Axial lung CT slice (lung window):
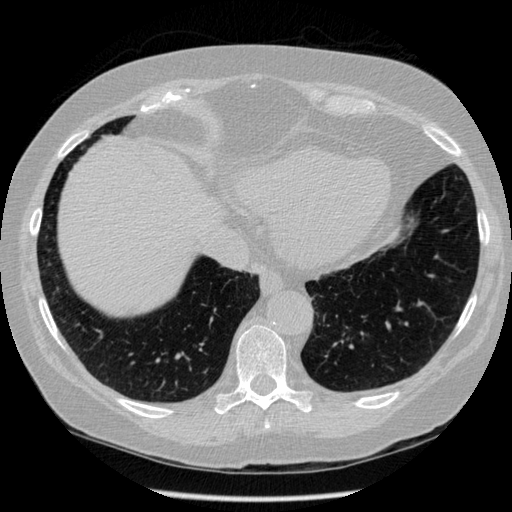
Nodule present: no